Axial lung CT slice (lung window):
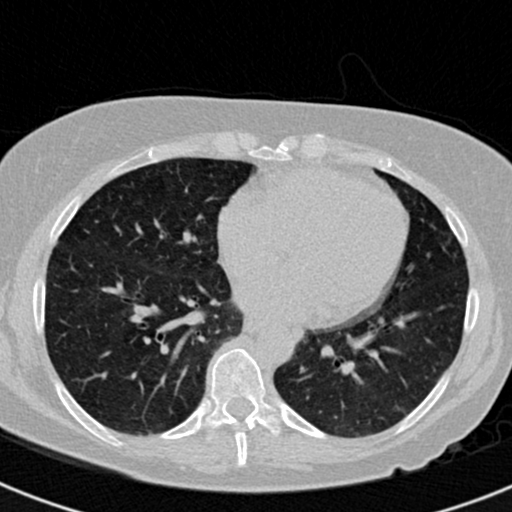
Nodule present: no